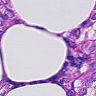
Metastatic tissue present: yes